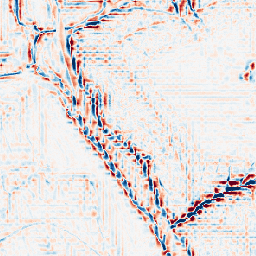
Category: wavelet
Decomposition family: wavelet_dwt
Decomposition parameters: wavelet: db2
level: 3
Upsampling method: quintic
Upsampling parameters: scale: 8
Upsampling scale: 8